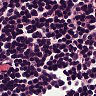
Metastatic tissue present: no